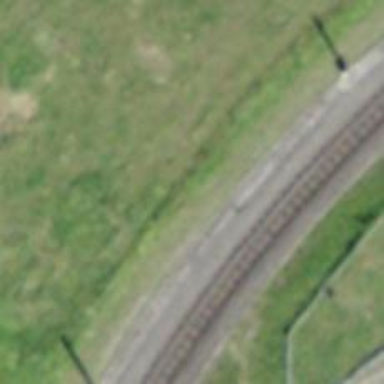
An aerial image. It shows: Railway halt.